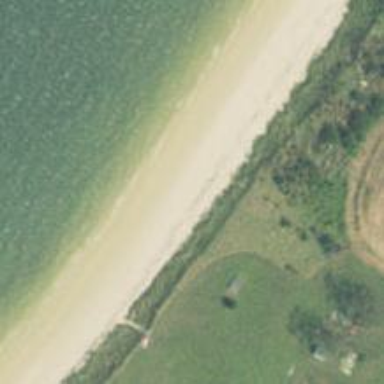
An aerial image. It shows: Scenic beach with natural beauty.